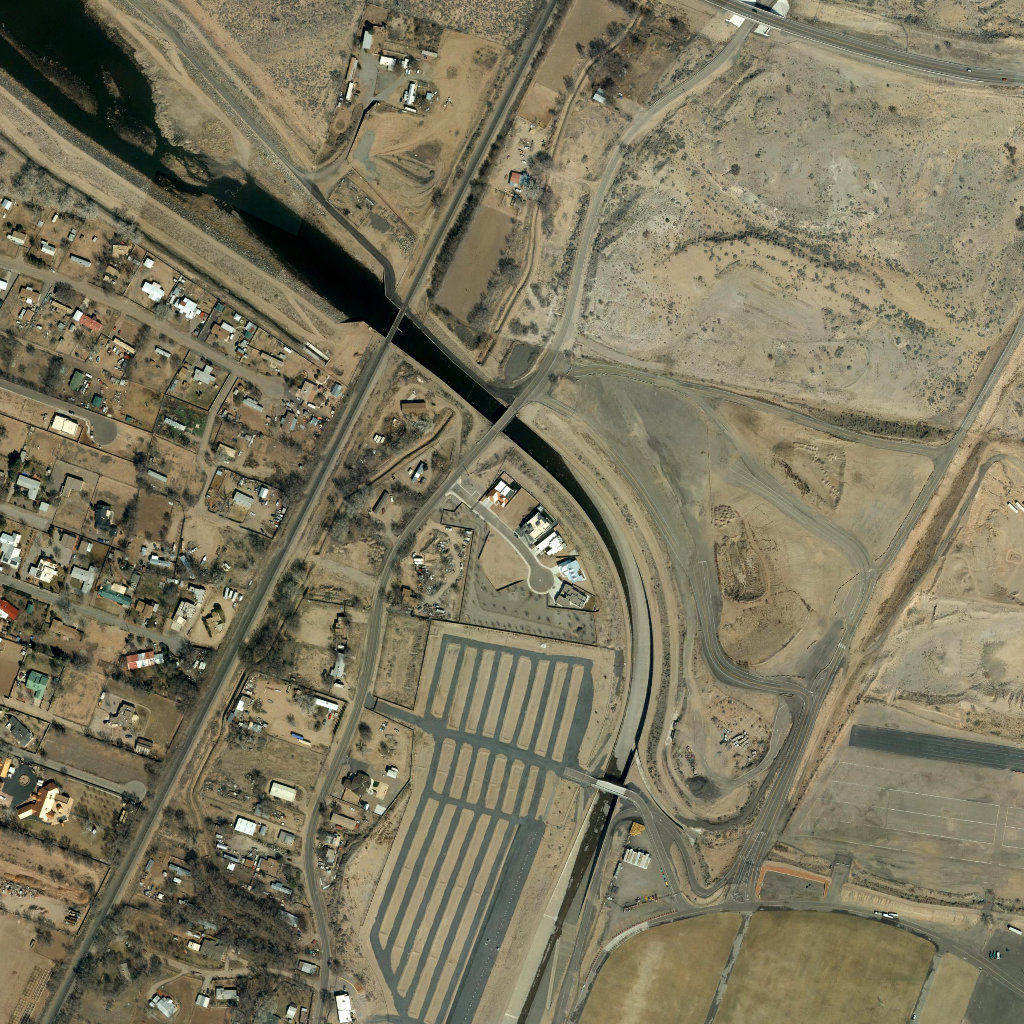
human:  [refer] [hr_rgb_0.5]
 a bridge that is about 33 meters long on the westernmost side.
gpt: <box>[[37, 30, 39, 33, 0]]</box>

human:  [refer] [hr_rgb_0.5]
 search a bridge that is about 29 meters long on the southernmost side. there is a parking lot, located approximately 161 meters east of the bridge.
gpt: <box>[[57, 76, 60, 77, 0]]</box>

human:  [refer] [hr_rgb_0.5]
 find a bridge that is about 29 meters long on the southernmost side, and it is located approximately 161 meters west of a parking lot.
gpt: <box>[[57, 76, 60, 77, 0]]</box>